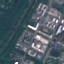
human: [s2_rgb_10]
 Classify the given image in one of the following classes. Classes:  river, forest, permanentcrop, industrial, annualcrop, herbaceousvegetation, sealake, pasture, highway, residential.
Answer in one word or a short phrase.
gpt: Industrial